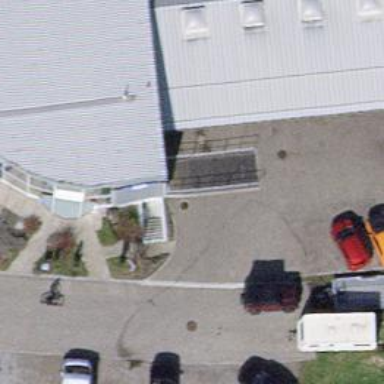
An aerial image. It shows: Car repair shop.